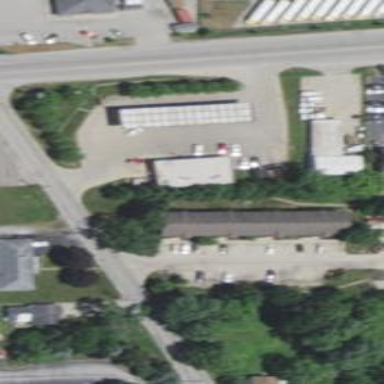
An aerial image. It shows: Convenience shop.